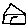
Label: house